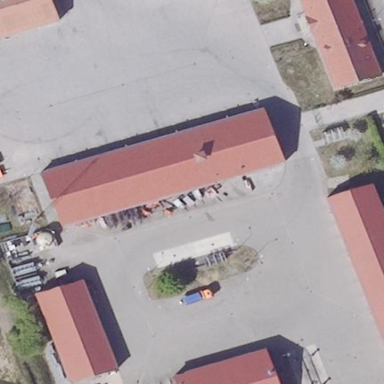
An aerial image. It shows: Industrial area dedicated to road maintenance.